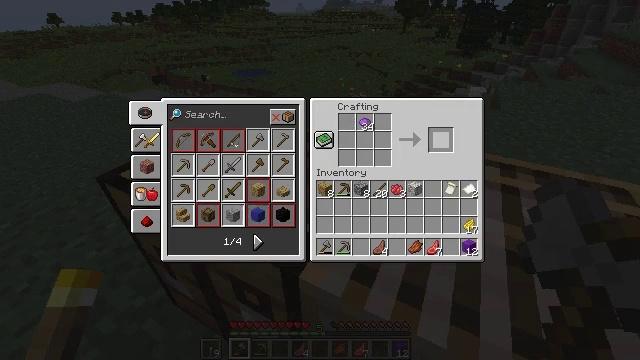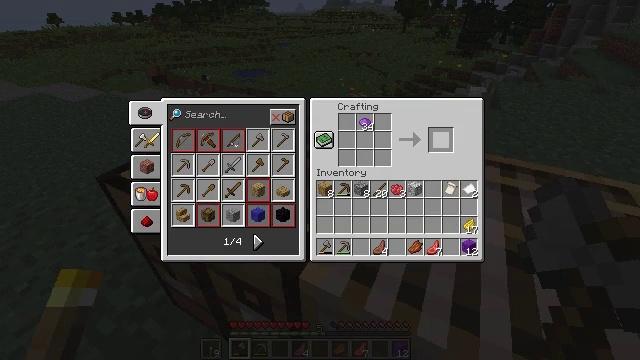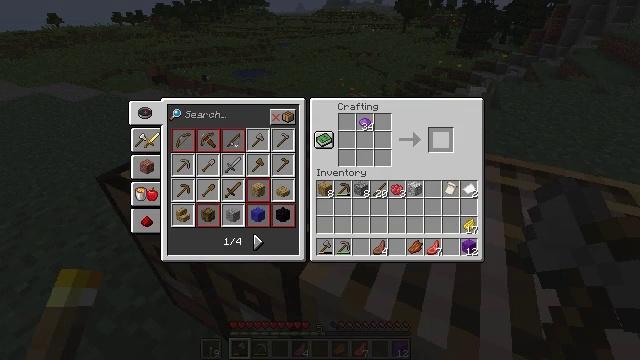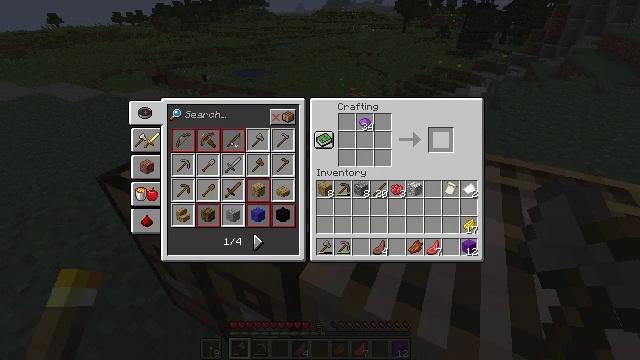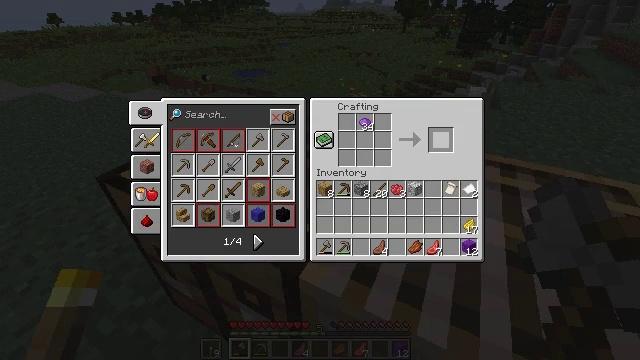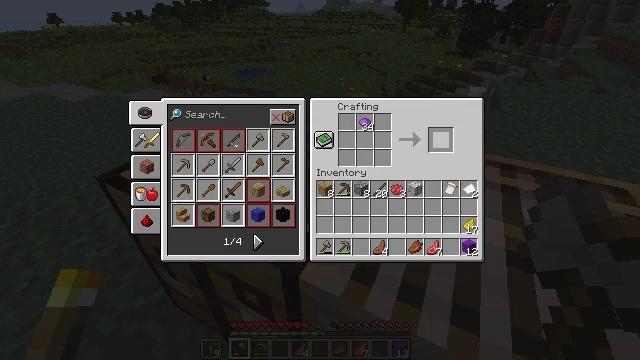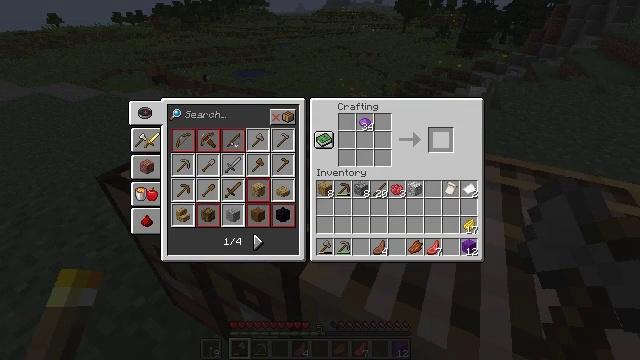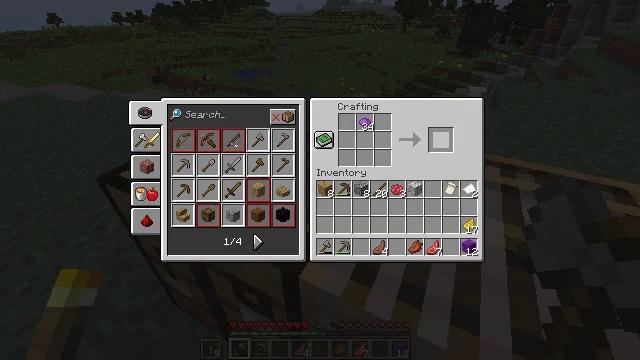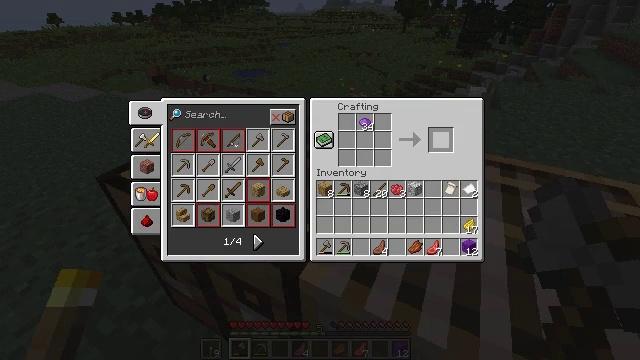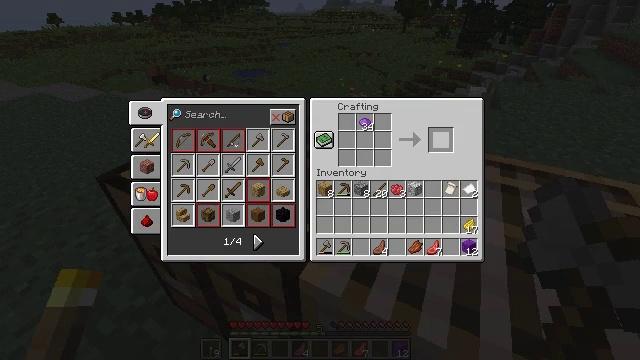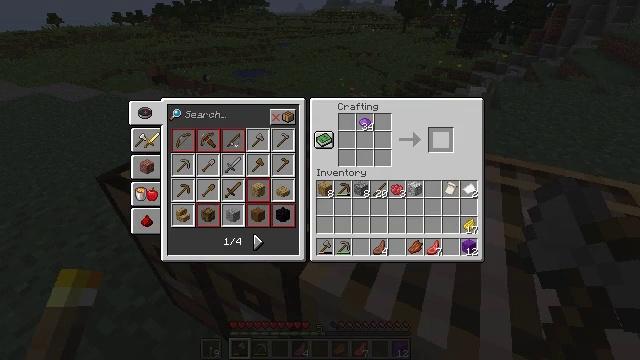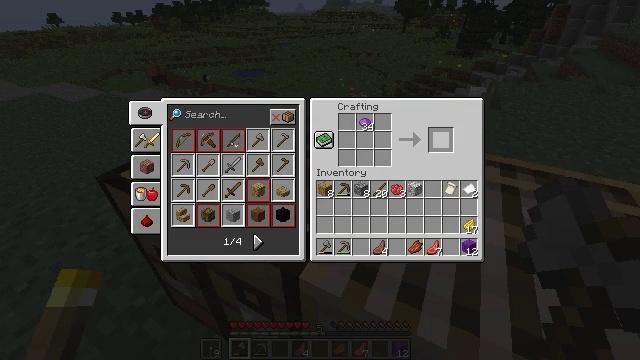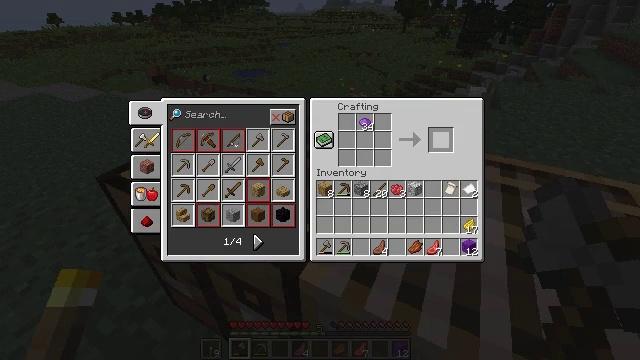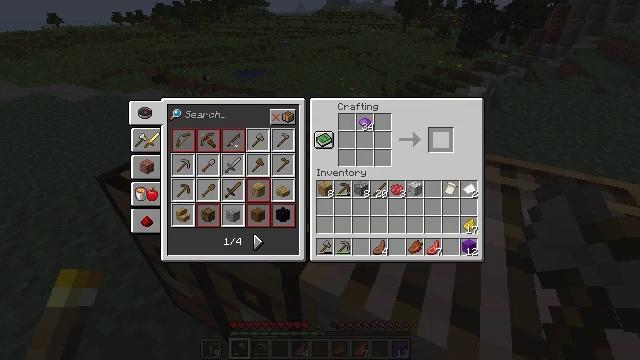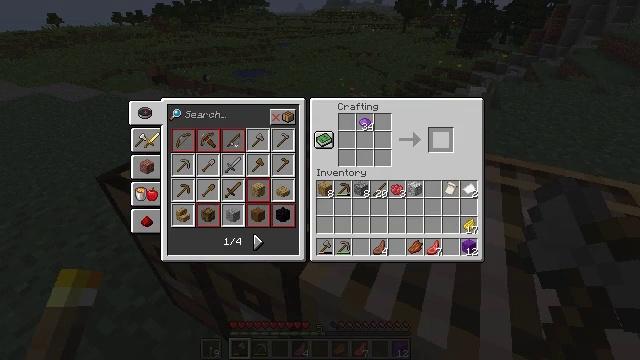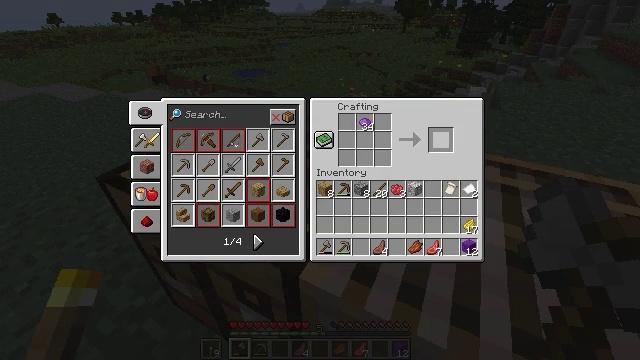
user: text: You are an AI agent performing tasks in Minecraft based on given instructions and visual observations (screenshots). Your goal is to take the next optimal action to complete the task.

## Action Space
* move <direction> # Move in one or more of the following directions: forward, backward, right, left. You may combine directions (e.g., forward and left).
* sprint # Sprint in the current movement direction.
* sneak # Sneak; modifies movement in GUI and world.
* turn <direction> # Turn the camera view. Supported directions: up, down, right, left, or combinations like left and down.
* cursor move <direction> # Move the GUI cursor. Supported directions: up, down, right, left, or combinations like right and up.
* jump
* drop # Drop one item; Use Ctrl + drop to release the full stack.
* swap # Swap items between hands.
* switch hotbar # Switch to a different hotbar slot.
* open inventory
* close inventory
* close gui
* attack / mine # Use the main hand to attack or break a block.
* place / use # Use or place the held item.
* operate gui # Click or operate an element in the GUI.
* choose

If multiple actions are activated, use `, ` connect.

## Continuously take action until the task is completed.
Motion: motion action
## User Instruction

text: Make a purple banner using a crafting table.
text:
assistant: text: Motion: open gui
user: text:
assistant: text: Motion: no_op
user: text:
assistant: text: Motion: no_op
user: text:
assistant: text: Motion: no_op
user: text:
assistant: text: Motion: no_op
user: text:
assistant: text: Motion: no_op
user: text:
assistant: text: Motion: no_op
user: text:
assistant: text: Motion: no_op
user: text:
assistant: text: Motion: no_op
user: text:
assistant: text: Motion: no_op
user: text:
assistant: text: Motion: no_op
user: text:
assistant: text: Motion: no_op
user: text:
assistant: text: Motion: no_op
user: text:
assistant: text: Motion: no_op
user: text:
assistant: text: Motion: no_op
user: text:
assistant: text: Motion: no_op
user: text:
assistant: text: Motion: no_op
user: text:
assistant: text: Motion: no_op
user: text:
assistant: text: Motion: no_op
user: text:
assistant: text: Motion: no_op
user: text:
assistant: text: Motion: no_op
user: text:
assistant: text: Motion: no_op
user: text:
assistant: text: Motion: no_op
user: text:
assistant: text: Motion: no_op
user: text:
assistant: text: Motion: no_op
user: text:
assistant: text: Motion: no_op
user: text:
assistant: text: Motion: no_op
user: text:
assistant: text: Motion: close gui
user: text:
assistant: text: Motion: no_op
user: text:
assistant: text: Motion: turn left